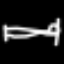
Label: bed